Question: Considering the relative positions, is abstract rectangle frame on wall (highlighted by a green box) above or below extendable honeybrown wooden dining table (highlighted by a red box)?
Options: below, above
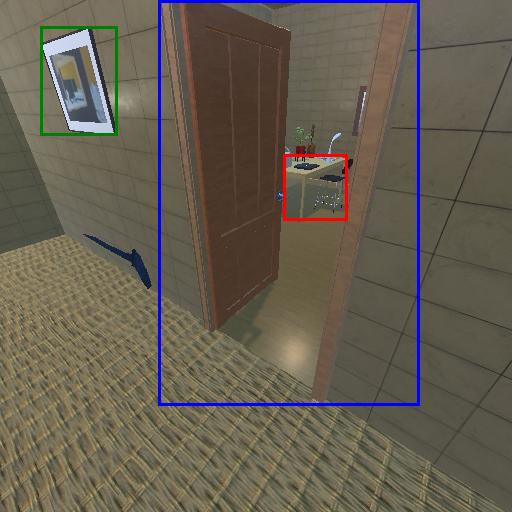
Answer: below